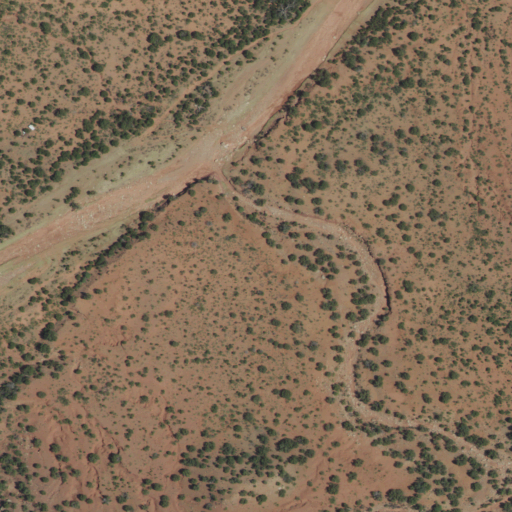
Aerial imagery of valley in New Mexico named Cañon Agapito containing only shrub